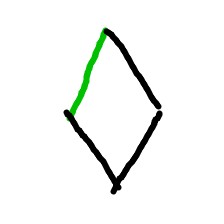
Shape: rhombus